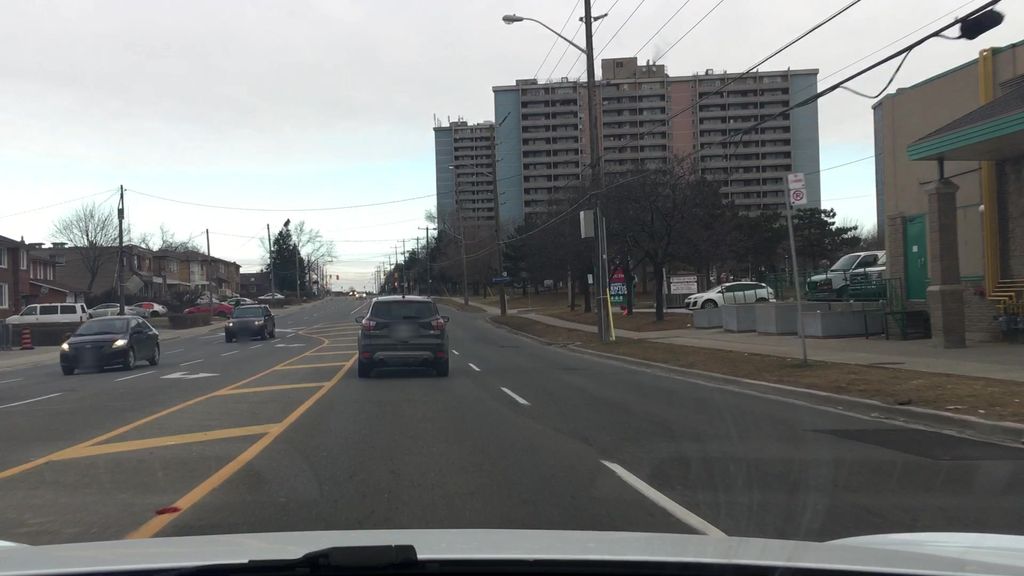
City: toronto